Question: >
<URL>
How to make my app 4inch-ready? My app in iOS6GM simulator looks not 4inch-sized.
Is there any option in xcode to use all 4 inches?

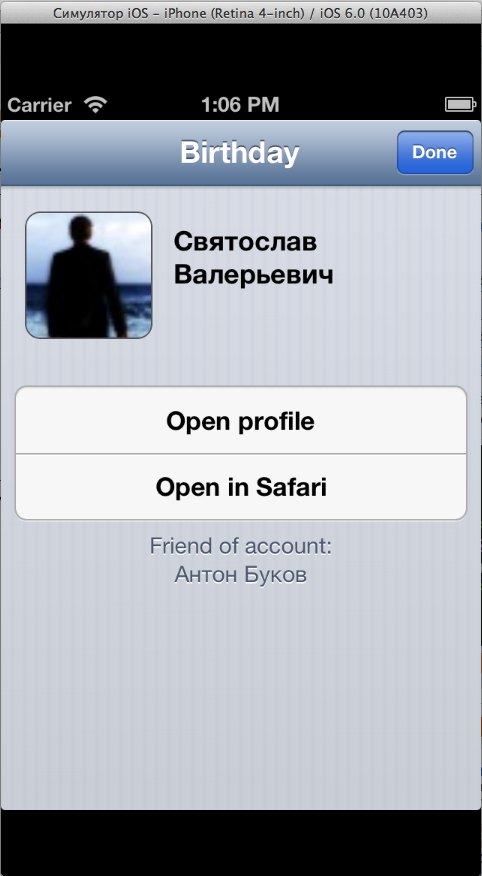
Answer: Some users have reported that it was fixed after adding the startup image 'Default-568h@2x.png' (see below).
For updating to iPhone5 I did the following:
Autorotation is changing in iOS 6. In iOS 6, the 'shouldAutorotateToInterfaceOrientation:' method of UIViewController is deprecated. In its place, you should use the 'supportedInterfaceOrientationsForWindow:' and 'shouldAutorotate' methods. Thus, I added these new methods (and kept the old for iOS 5 compatibility):
'''
-(BOOL)shouldAutorotate {
return YES;
}
- (NSUInteger)supportedInterfaceOrientations{
return UIInterfaceOrientationMaskAllButUpsideDown;
}
'''
- - - -
That was all but just remember to test the autorotation in iOS 5 and iOS 6 because of the changes in rotation.